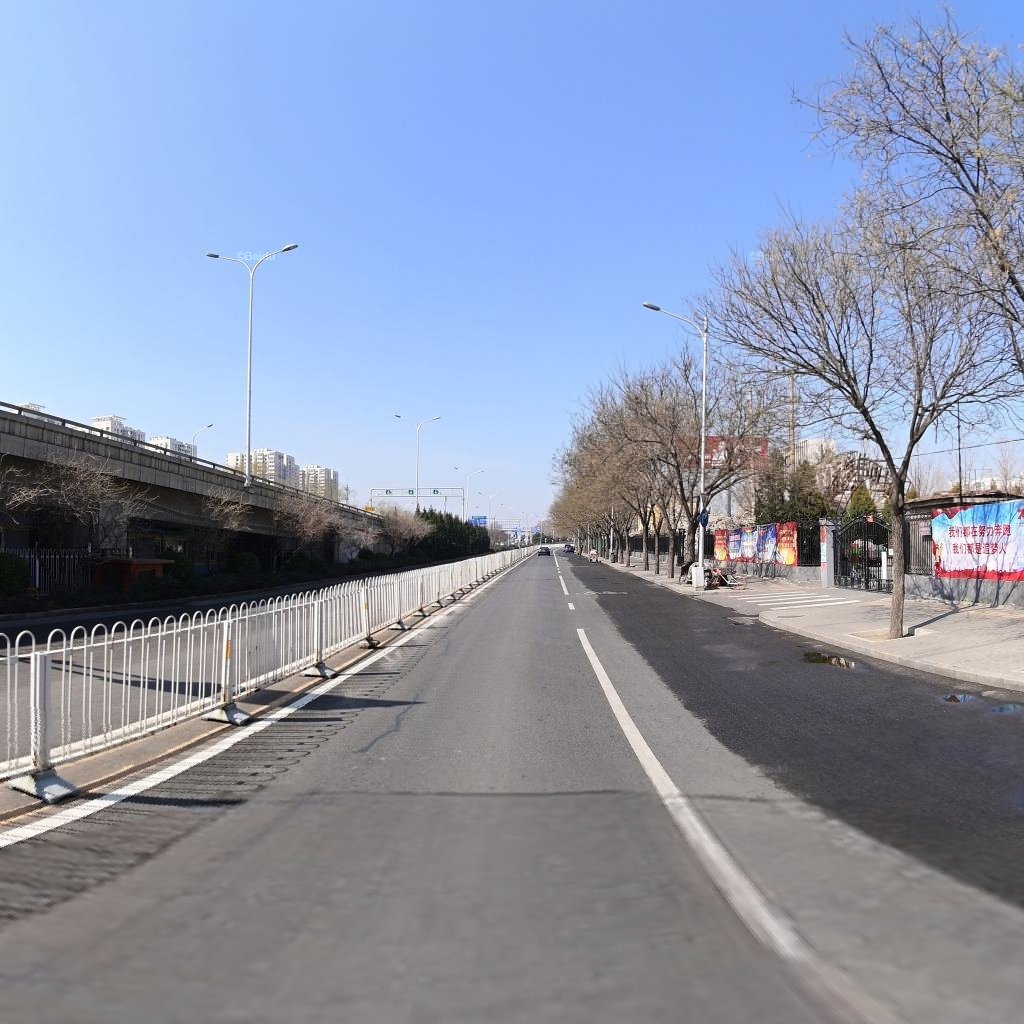
Region: Haidian
Road damage annotations: longitudinal patch, longitudinal patch